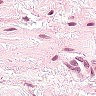
Metastatic tissue present: no